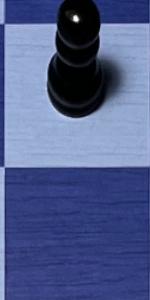
Label: Empty